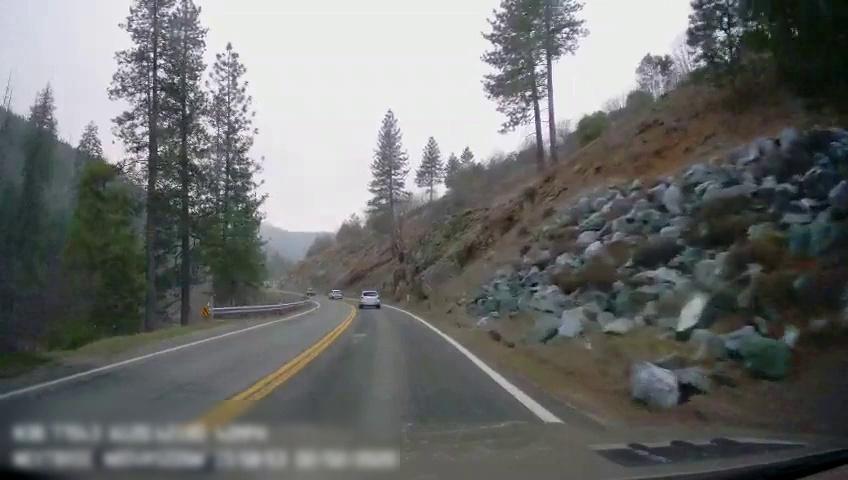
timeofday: Day
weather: Cloudy
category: Drivable Space
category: Vehicles | Car
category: Vehicles | SUV
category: Lanes | Current Lane
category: Lanes | Current Lane
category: Lanes | Opposite Lane
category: Traffic | Signs